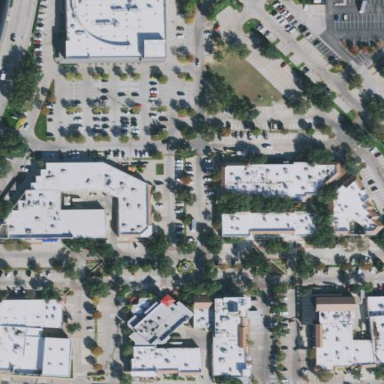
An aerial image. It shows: Retail area.